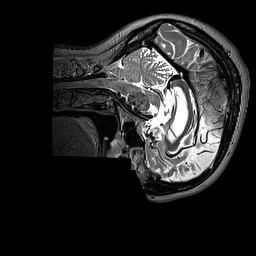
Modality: T2w
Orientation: sagittal
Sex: female
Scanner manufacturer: siemens
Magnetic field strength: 3 T
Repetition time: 3.2 s
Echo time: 0.409 s